Question: I want to make a android custom camera to capture particular area like card io. I want to capture the image inside the boundaries. want to show the border in the screen also.I am using opencv for this
Attached the image for reference

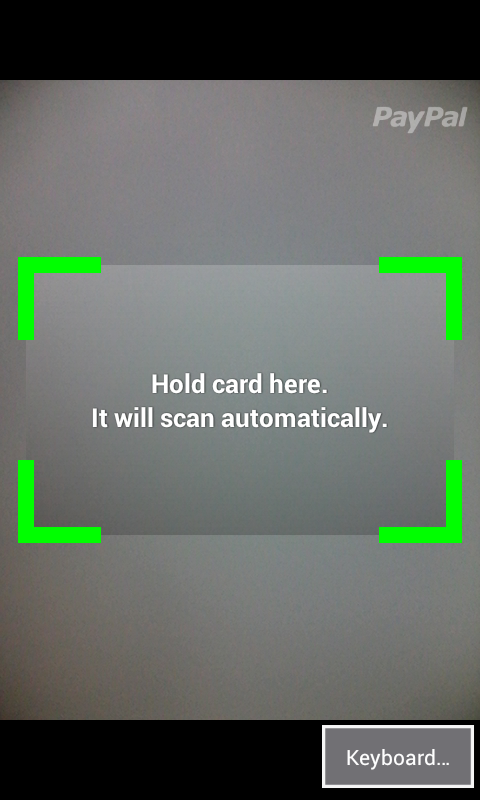
Answer: If you are using opencv then I presume you will have a callback called onCameraFrame that gives you a Mat that represents the camera frames using:
'''
mRgba = inputFrame.rgba();
'''
To generate the border you can simply write to mRgba before returning mRgba in the call to onCameraFrame. I do something similar here - in this case I draw a rectangle:
'''
Core.rectangle(mRgba, new Point(w * 1 / 3, h * 1 / 3), new Point(
w * 2 / 3, h * 2 / 3), Colours.RED);
'''
Now if you only want the content of the rectangle then you can use submat:
'''
Rect roi = new Rect(new Point(w * 1 / 3 + 1, h * 1 / 3 + 1),
new Point(w * 2 / 3, h * 2 / 3));
Mat viewFinder = mRgba.submat(roi);
'''
In this case viewFinder will now contain the image contained in the rectangle.
I hope that answers the question but come back to me if you need any more info.